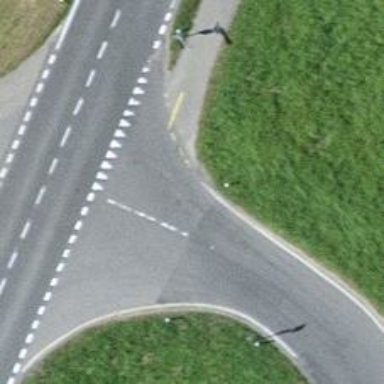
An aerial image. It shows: Road with "give way" sign.